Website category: university
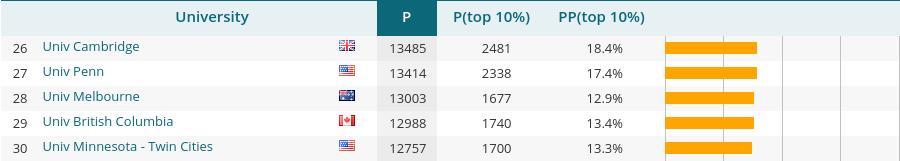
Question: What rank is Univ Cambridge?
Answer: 26

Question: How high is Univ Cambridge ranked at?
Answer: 26

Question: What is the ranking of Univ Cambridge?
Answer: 26

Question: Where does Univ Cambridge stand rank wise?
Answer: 26

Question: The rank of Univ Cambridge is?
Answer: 26

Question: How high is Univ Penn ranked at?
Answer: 27

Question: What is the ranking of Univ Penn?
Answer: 27

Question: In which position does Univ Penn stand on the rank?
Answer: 27

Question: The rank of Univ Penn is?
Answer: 27

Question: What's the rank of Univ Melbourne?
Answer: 28

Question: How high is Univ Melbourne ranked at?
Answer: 28

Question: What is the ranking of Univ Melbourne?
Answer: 28

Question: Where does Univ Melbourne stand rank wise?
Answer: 28

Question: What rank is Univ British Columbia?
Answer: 29

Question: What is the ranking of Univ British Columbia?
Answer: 29

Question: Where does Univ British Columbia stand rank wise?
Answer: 29

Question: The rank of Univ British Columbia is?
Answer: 29

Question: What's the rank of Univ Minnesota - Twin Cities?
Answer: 30

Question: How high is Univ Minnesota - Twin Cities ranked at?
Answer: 30

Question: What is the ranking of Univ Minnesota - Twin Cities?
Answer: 30

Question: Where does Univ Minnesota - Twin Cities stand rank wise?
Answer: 30

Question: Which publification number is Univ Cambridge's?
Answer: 13485

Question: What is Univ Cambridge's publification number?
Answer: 13485

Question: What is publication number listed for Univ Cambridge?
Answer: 13485

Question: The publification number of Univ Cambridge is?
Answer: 13485

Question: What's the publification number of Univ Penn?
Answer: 13414

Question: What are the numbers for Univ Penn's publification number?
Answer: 13414

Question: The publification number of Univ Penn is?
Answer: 13414

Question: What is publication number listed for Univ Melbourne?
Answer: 13003

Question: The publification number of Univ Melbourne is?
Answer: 13003

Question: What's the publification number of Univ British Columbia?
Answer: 12988

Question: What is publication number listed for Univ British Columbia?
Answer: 12988

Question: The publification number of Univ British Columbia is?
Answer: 12988

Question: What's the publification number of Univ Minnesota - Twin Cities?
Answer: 12757

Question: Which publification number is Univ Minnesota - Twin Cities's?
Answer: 12757

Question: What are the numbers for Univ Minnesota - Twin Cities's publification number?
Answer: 12757

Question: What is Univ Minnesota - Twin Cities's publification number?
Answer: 12757

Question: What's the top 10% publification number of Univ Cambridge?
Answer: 2481

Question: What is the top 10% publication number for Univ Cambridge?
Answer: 2481

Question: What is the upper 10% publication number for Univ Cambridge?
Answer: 2481

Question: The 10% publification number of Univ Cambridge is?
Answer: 2481

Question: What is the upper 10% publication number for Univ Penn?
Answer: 2338

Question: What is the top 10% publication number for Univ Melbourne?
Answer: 1677

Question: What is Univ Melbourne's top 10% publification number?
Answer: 1677

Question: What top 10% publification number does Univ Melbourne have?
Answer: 1677

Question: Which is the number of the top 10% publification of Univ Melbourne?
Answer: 1677

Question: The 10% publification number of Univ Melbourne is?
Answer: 1677

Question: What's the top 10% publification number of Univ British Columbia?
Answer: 1740

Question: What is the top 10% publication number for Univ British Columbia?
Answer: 1740

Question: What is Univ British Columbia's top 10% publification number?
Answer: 1740

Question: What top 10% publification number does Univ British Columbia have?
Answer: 1740

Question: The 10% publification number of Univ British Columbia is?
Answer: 1740

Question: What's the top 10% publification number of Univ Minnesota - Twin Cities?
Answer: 1700

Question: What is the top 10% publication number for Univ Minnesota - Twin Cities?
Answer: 1700

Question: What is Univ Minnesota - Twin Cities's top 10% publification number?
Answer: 1700

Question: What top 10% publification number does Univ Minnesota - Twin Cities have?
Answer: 1700

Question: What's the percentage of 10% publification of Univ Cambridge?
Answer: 18.4%

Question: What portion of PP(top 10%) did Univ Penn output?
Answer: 17.4%

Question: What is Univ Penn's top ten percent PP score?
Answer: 17.4%

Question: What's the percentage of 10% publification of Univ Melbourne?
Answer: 12.9%

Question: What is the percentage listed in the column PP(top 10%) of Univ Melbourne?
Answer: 12.9%

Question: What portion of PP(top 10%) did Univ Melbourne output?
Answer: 12.9%

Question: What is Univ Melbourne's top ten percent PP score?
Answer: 12.9%

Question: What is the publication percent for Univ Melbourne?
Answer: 12.9%